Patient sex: M
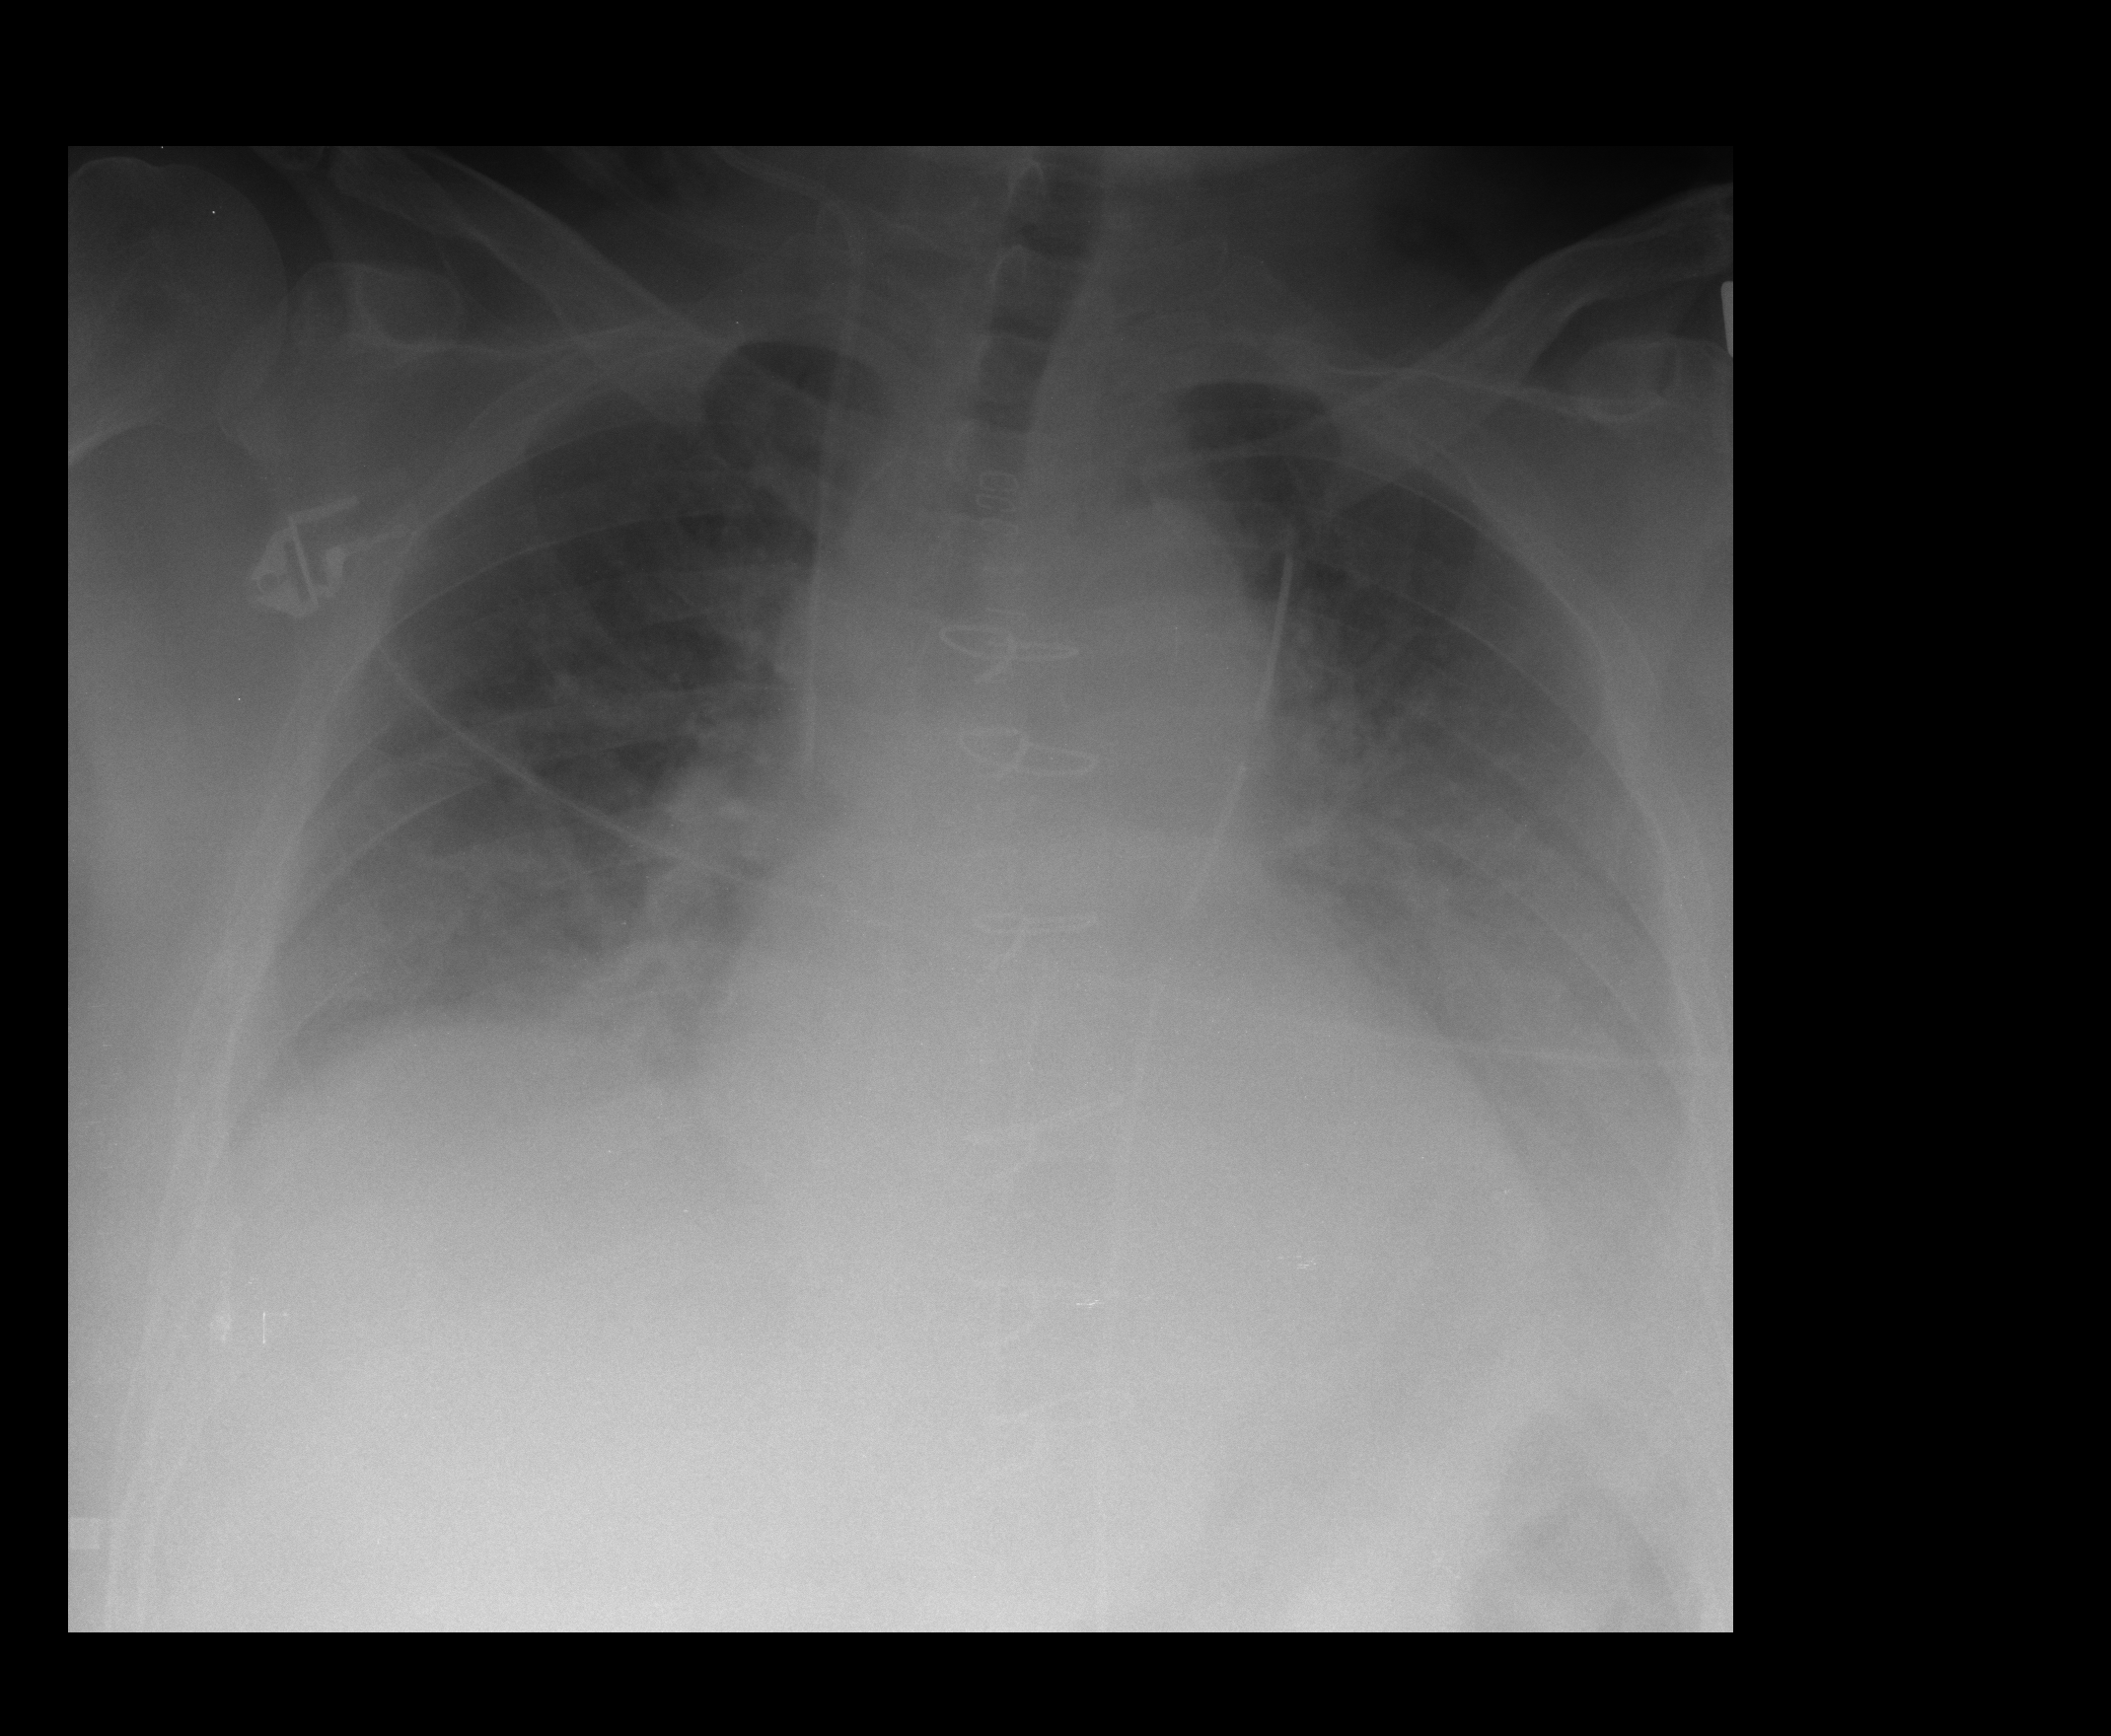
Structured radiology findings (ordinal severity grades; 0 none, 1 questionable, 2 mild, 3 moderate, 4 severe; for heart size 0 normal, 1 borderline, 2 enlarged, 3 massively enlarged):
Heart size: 0
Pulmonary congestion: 2
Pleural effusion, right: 2
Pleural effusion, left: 3
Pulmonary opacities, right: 0
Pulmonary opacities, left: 0
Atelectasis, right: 2
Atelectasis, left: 2